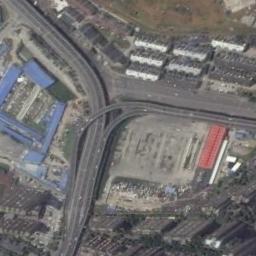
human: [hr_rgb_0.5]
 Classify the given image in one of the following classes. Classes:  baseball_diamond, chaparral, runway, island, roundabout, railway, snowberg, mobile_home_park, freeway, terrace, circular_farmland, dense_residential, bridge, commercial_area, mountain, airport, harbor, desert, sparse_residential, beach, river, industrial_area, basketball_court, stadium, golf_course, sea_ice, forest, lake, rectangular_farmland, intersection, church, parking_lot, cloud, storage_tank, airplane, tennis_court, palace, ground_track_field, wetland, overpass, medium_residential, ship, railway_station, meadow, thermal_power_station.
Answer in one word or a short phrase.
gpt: overpass